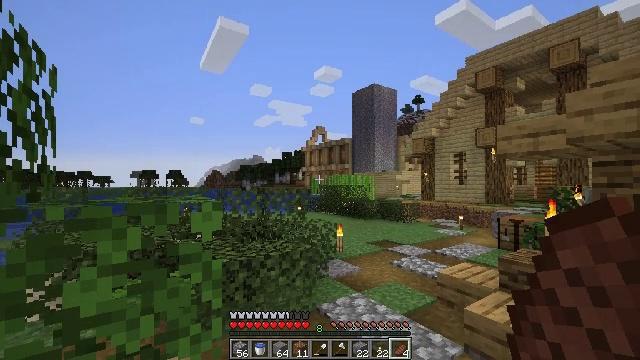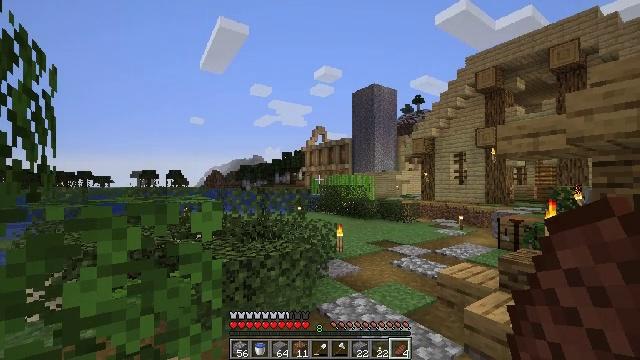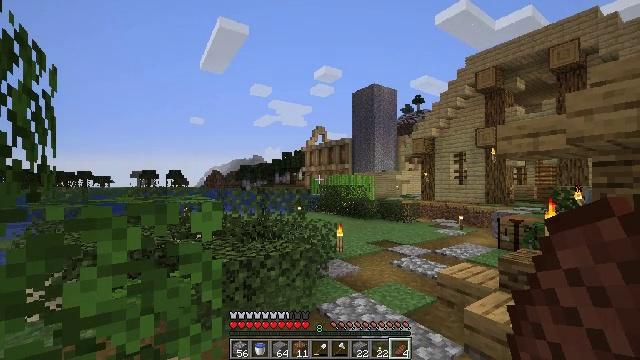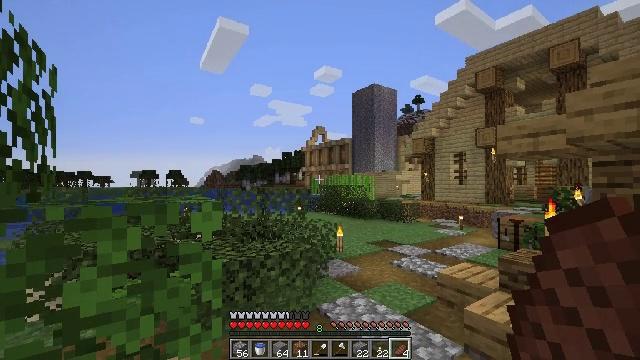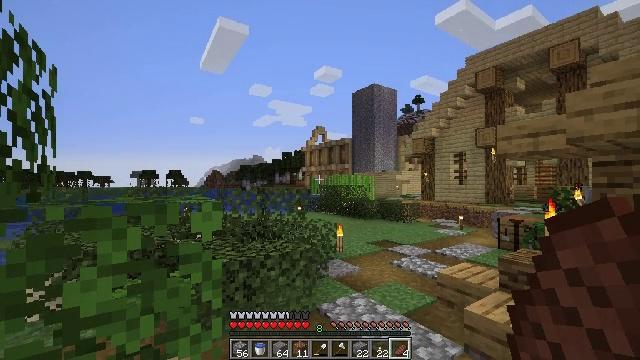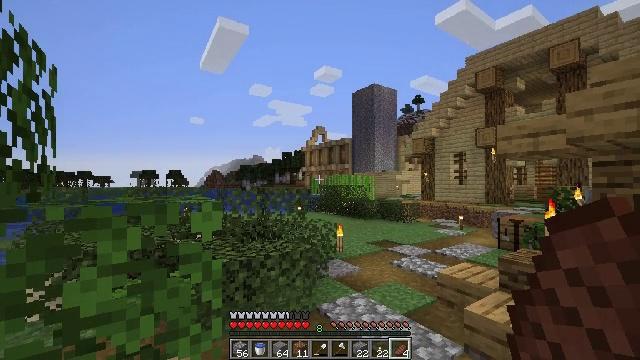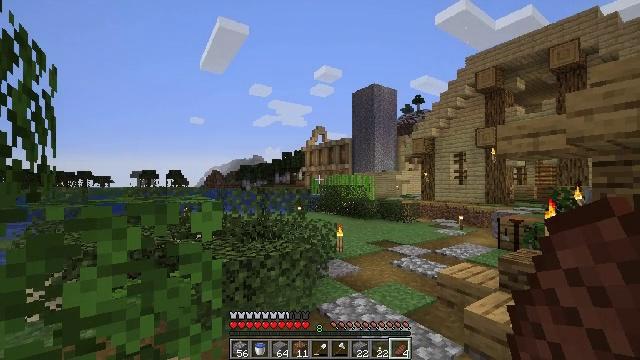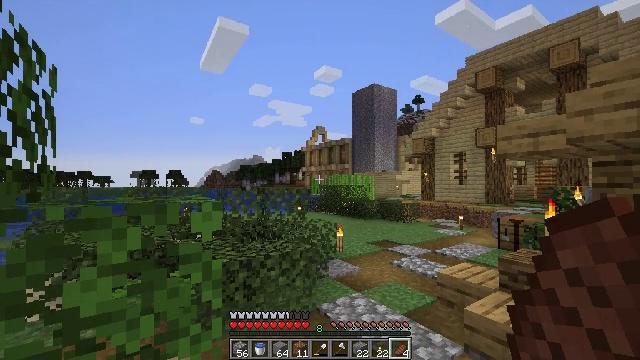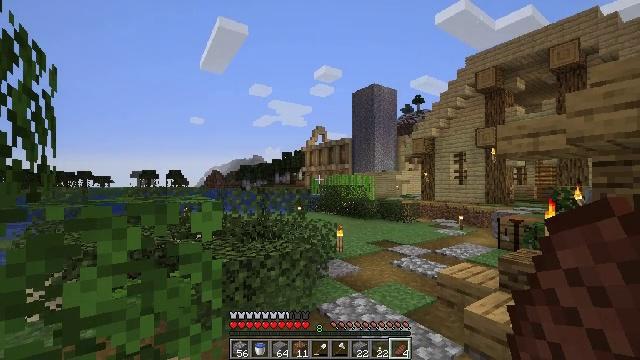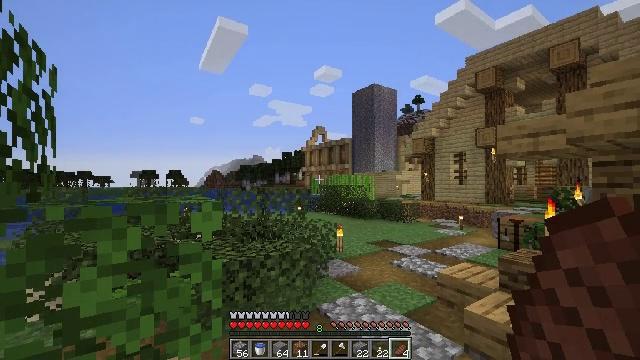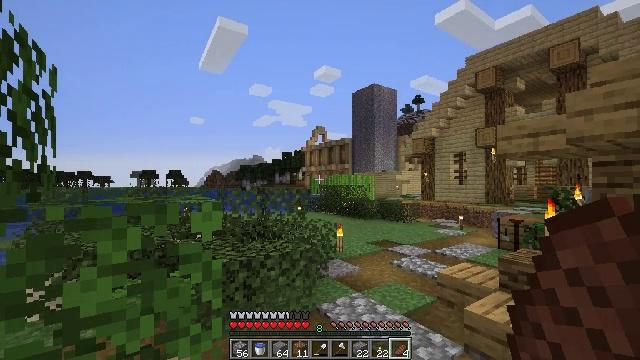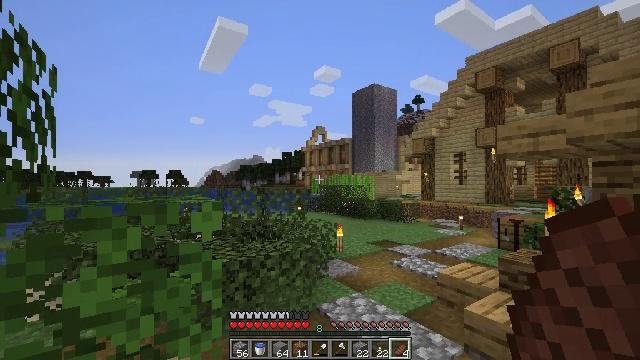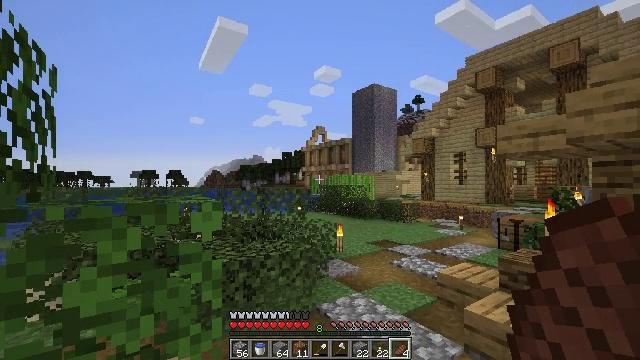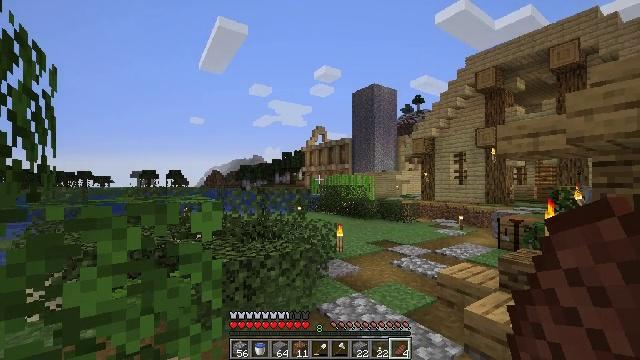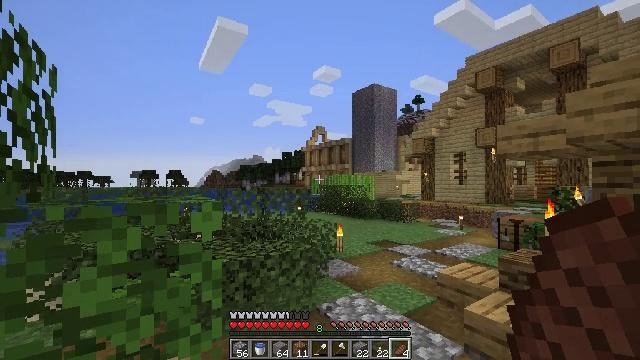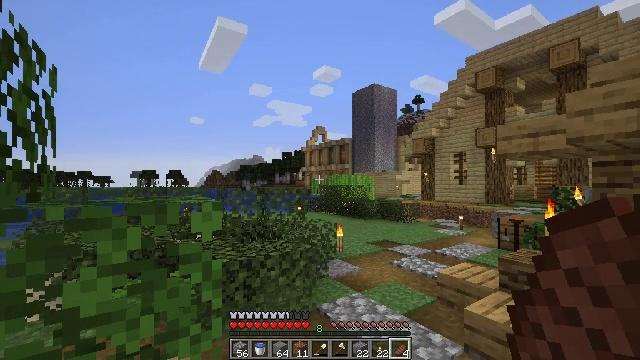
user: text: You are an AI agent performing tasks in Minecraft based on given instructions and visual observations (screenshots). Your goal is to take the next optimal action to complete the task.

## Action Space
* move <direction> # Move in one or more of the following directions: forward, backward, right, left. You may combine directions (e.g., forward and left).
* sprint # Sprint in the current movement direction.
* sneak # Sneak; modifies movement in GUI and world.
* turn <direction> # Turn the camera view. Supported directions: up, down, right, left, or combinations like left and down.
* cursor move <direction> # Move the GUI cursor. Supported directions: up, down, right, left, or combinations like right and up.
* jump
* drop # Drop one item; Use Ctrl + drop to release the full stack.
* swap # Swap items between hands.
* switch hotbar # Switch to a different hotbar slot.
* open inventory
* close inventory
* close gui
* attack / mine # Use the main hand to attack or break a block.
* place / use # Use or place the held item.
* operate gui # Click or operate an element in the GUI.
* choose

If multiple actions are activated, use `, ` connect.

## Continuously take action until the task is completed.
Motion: motion action
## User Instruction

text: Combine four stone blocks to make stone bricks.
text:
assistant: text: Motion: no_op
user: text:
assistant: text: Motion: no_op
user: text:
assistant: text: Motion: no_op
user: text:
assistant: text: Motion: no_op
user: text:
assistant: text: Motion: no_op
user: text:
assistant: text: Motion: no_op
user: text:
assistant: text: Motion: no_op
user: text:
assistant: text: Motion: no_op
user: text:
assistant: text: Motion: no_op
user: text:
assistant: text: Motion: no_op
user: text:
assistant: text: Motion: no_op
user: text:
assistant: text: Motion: no_op
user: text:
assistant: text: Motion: no_op
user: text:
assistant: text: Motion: no_op
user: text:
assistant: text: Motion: no_op
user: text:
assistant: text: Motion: no_op
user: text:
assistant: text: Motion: no_op
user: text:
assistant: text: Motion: no_op
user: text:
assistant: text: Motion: no_op
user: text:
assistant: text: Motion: no_op
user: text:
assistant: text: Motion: no_op
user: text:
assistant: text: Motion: no_op
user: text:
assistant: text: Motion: no_op
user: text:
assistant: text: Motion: no_op
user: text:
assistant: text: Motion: no_op
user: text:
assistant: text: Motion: no_op
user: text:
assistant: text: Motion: no_op
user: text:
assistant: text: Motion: no_op
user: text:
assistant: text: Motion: no_op
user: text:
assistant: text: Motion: no_op